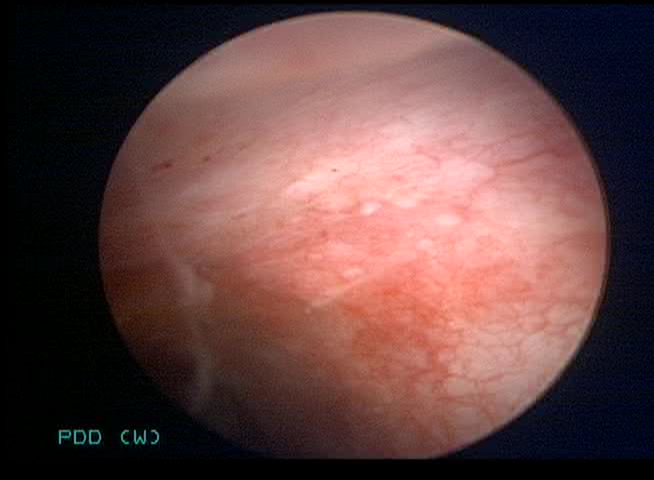
Modality: WLC
Class: Normal mucosa
Bladder cancer association: No